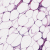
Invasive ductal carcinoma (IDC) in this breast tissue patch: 0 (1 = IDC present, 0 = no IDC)